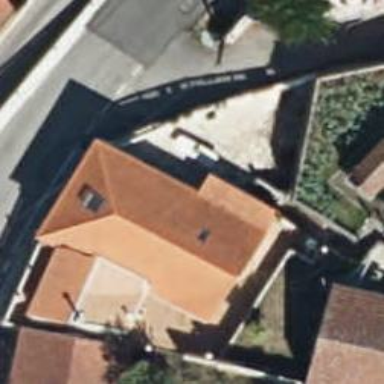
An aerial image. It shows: Simple and straightforward house.